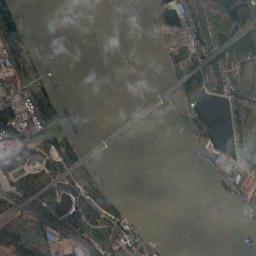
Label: bridge